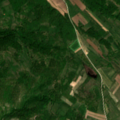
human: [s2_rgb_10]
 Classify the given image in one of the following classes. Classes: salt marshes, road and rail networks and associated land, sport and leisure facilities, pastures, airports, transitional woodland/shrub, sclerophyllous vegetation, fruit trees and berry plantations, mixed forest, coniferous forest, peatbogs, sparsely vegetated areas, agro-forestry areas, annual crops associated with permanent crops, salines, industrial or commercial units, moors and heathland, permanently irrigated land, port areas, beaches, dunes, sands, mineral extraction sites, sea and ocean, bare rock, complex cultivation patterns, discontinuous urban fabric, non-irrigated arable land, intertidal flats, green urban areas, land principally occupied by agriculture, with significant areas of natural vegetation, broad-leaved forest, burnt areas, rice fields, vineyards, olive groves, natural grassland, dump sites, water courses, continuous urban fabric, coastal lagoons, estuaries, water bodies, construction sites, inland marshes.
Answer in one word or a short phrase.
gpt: complex cultivation patterns, land principally occupied by agriculture, with significant areas of natural vegetation, broad-leaved forest, transitional woodland/shrub